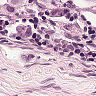
Metastatic tissue present: yes